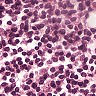
Metastatic tissue present: no